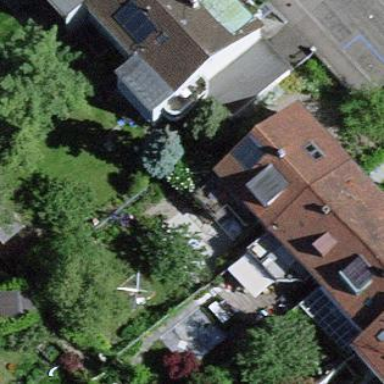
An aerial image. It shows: Terrace building.